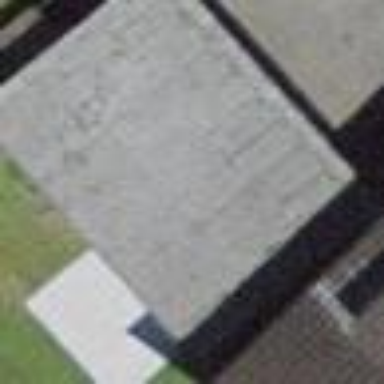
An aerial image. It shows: Garage building.